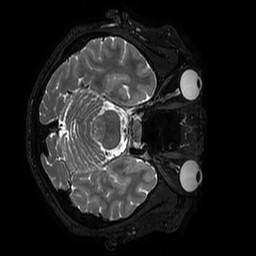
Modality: T2w
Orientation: axial
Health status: ill
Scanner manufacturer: philips
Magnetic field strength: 3 T
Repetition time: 2.5 s
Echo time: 0.331 s